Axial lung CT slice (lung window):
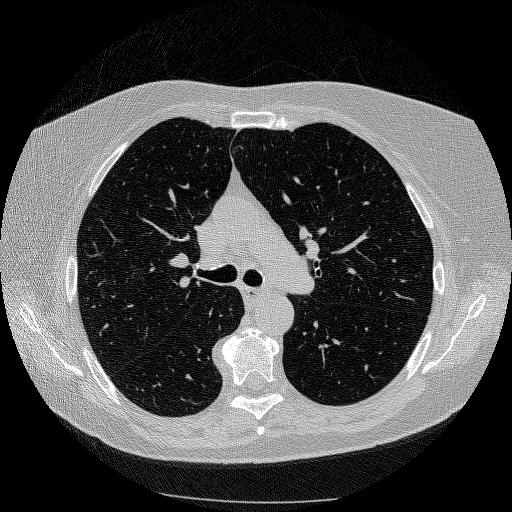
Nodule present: no